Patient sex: M
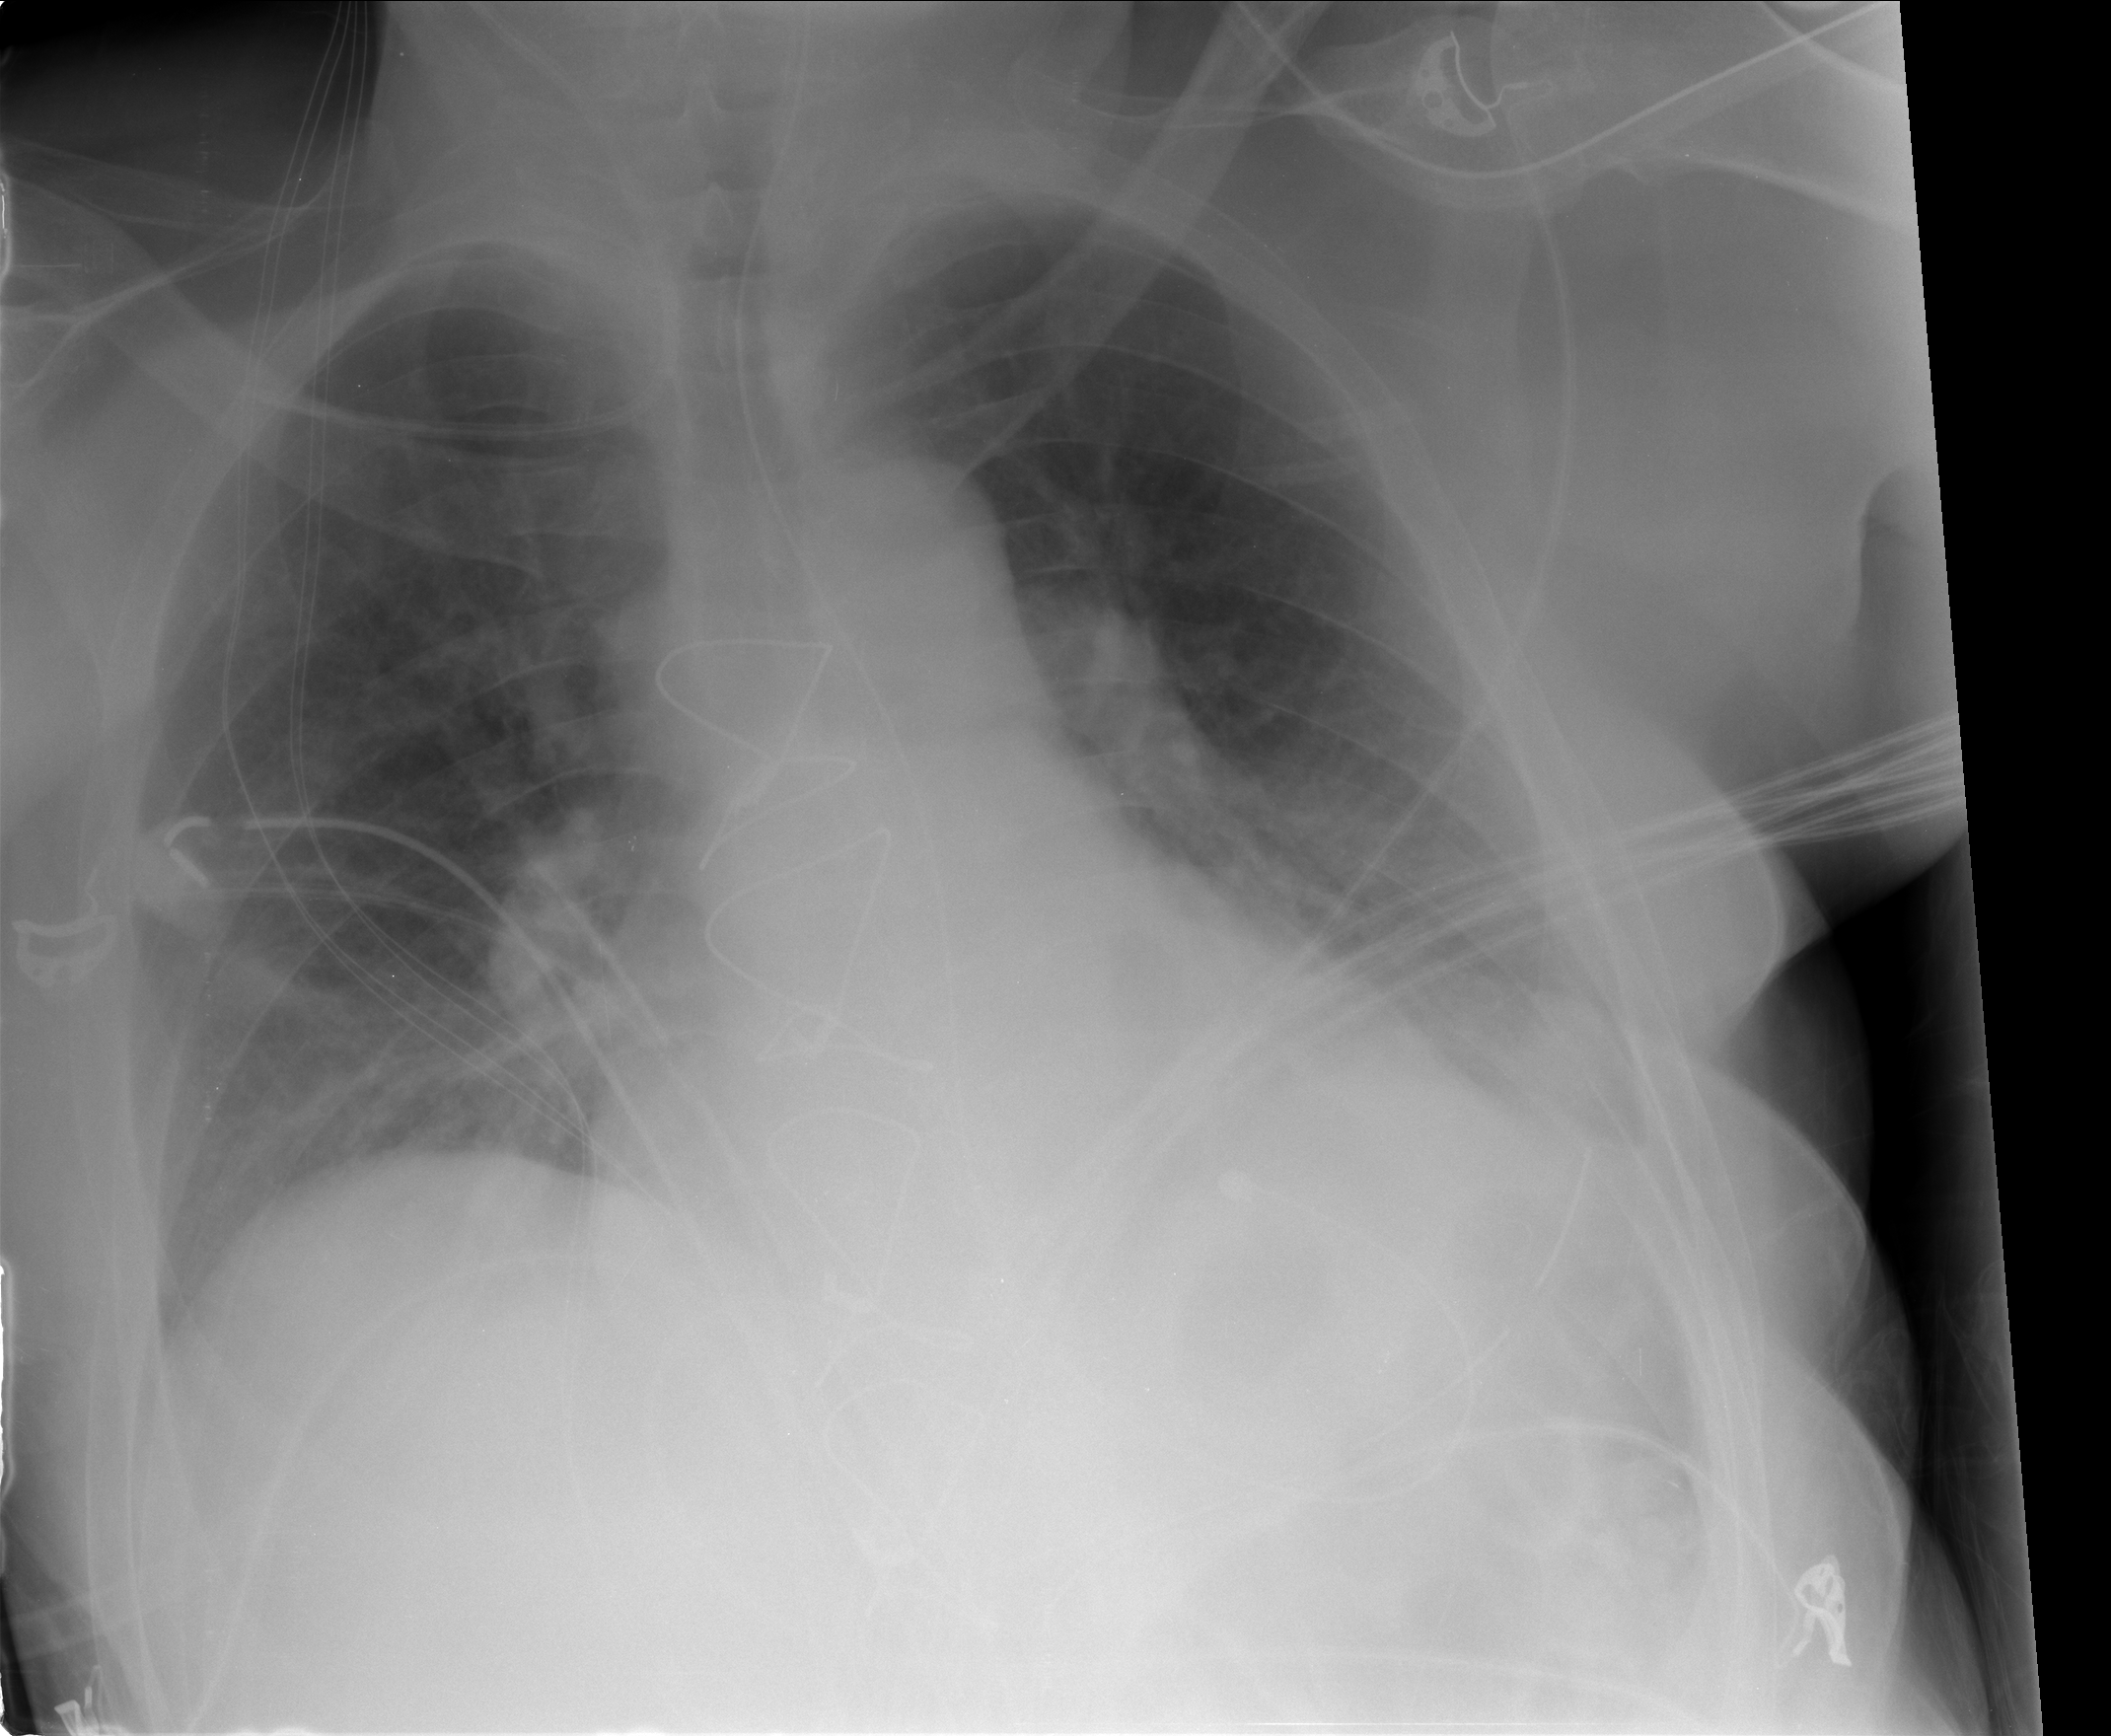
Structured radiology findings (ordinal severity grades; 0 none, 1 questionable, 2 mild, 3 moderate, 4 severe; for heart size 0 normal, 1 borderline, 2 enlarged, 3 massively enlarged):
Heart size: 2
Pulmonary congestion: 0
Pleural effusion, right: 0
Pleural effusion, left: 2
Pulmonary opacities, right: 0
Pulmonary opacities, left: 0
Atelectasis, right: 2
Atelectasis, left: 2